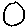
Label: circle